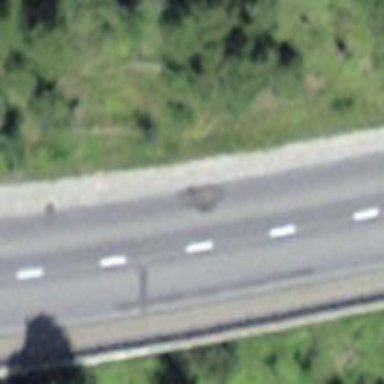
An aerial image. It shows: Secondary road with asphalt surface.